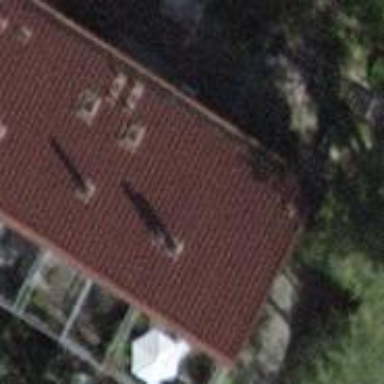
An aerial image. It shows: Building with shed roof design.